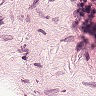
Metastatic tissue present: no